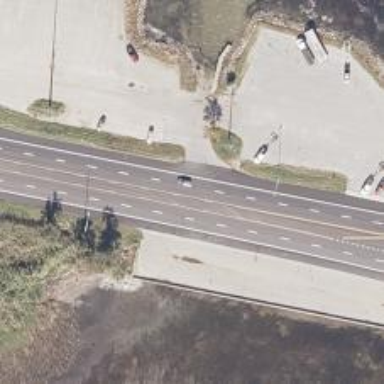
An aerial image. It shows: Primary link road with asphalt surface.